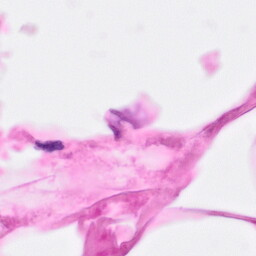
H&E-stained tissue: Pancreatic